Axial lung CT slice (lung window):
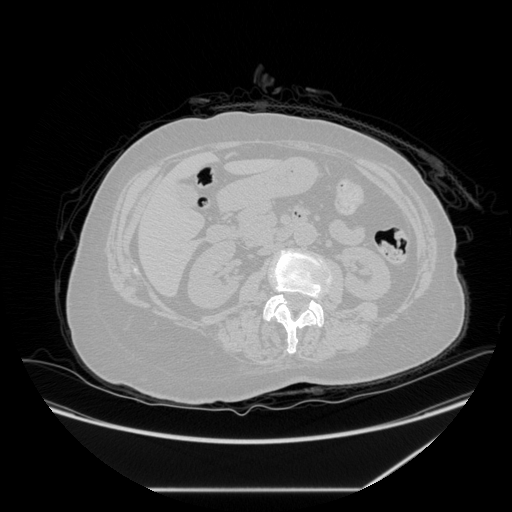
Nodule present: no